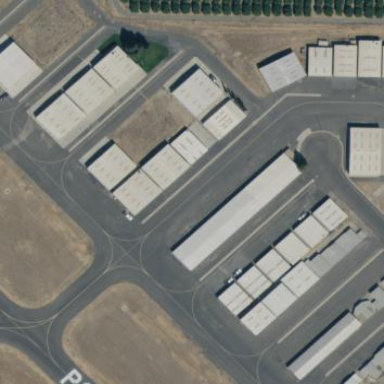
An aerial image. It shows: Hangar building located at airport.